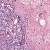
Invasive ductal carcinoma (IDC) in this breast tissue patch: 1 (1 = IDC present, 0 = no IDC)